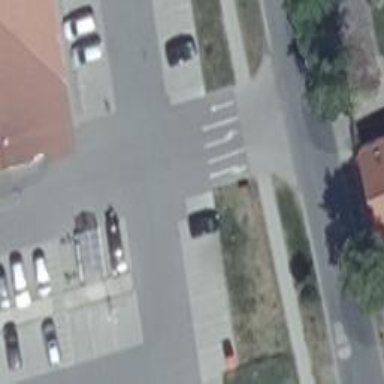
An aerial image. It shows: Asphalt parking aisle designated as service road.